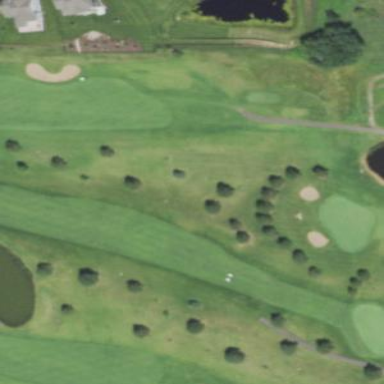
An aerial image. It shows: Golf fairway in the image.